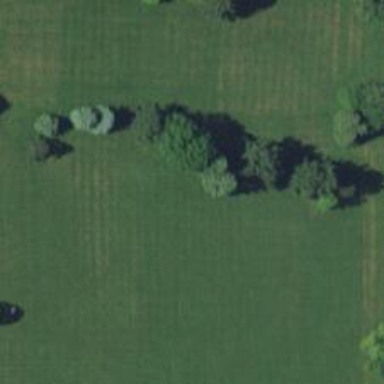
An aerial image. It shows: Disc golf tee area.